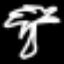
Label: palm tree